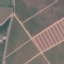
Label: PermanentCrop